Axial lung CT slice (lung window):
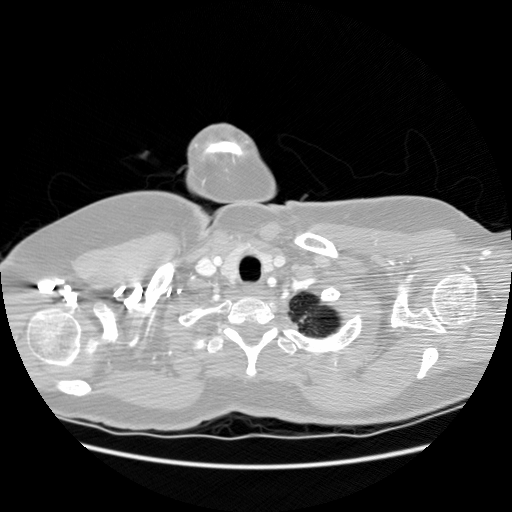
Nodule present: no